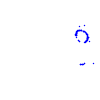
Particle: pion